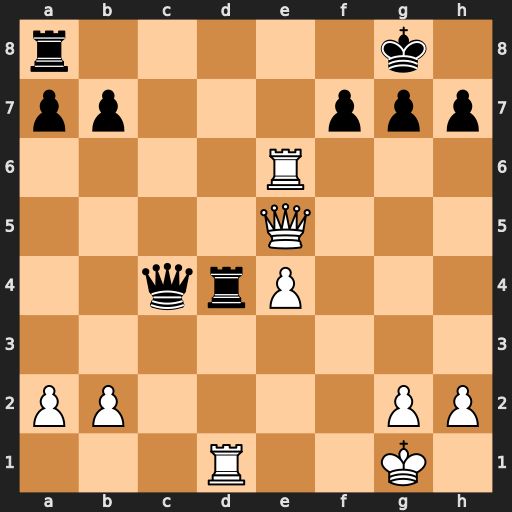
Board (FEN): r5k1/pp3ppp/4R3/4Q3/2qrP3/8/PP4PP/3R2K1
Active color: w
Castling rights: -
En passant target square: -
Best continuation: Re8+ Rxe8 Qxe8#